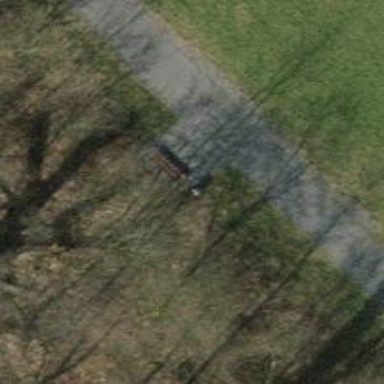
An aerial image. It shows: Brown bench.